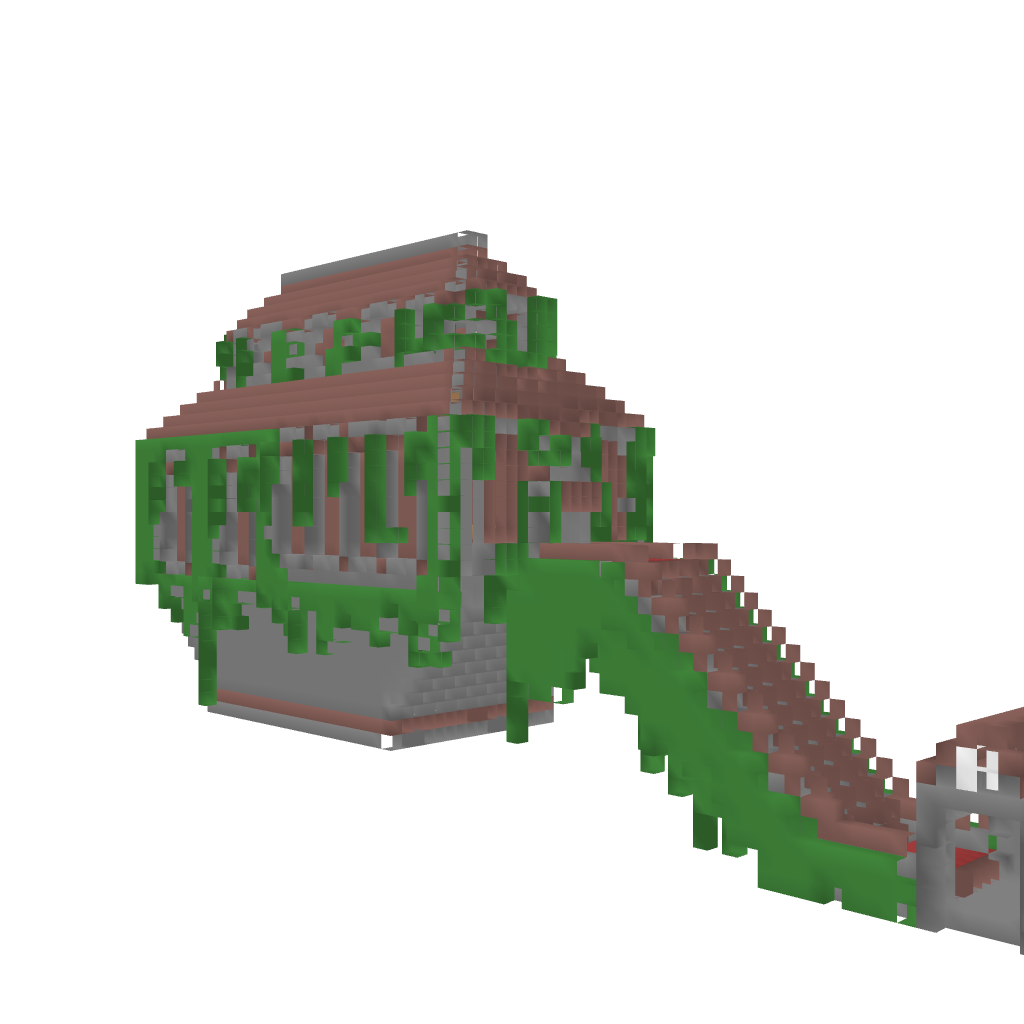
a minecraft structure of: Dracula's rest bad low quality